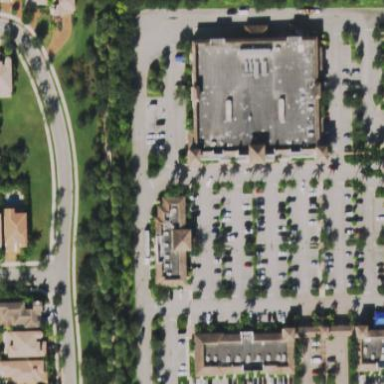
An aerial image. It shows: Retail area.